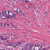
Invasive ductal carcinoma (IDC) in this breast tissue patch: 1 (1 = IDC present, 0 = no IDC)